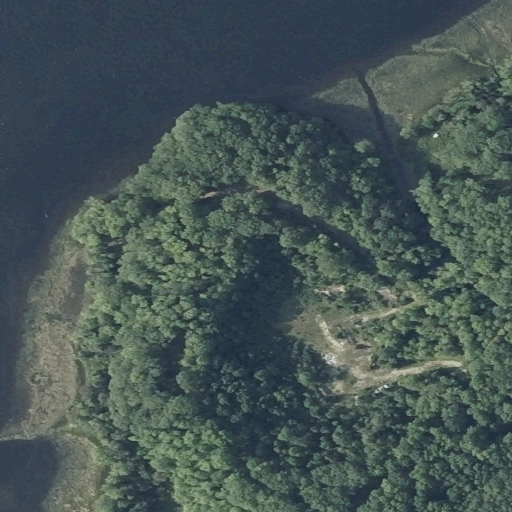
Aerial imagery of cape in Maine named Goodwin Point containing open water, mixed forest, woody wetlands, deciduous forest, grassland, herbaceous wetlands, barren land, and open development